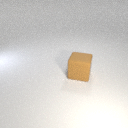
large brown rubber cube